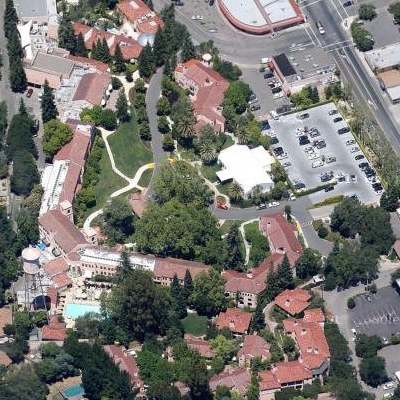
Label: fResident